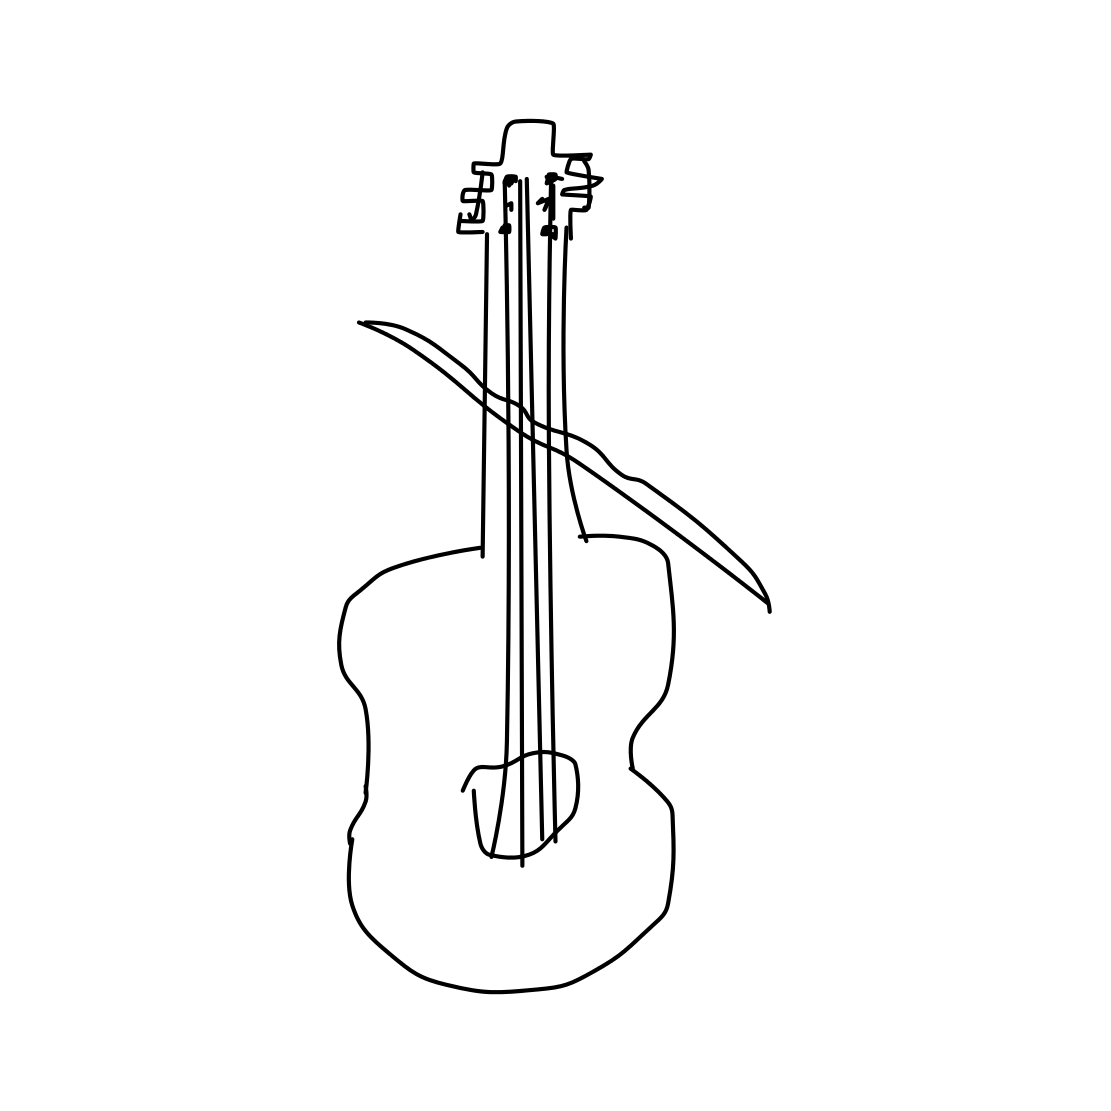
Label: violin